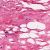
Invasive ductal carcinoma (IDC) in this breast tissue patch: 0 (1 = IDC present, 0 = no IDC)